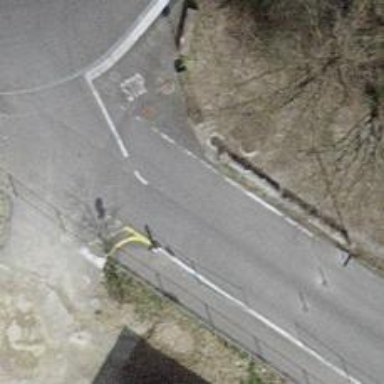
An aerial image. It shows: Bollard.